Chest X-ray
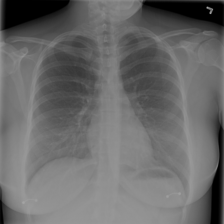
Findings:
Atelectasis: positive
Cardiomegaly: negative
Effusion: negative
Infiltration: negative
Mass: negative
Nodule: negative
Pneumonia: negative
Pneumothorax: negative
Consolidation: negative
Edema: negative
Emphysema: negative
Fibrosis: negative
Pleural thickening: negative
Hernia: negative